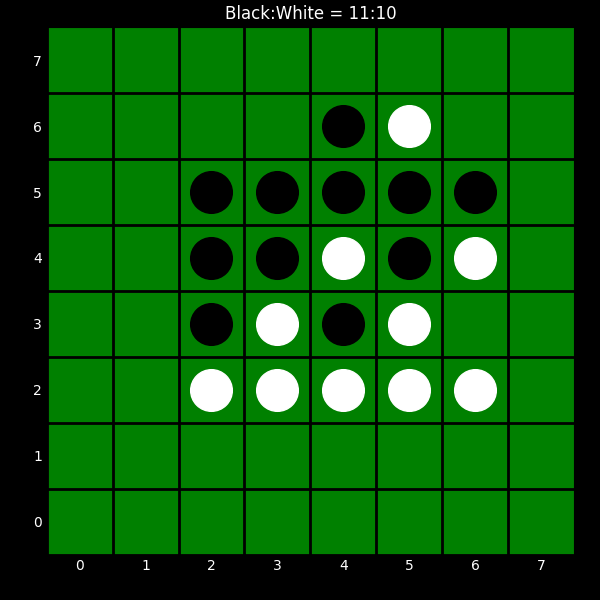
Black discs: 11
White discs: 10